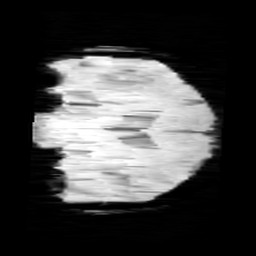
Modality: minIP
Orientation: coronal
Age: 12
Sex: male
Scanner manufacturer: siemens
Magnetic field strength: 3 T
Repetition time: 0.027 s
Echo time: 0.02 s